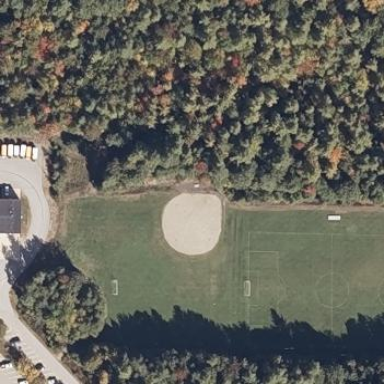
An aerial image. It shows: Grassy pitch for various sports activities.